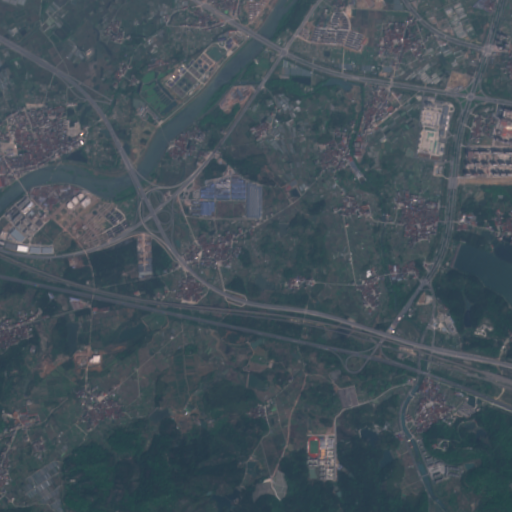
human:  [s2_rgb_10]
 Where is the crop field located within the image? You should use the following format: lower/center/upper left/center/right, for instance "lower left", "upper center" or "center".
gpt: The crop field is located in the upper right of the image.
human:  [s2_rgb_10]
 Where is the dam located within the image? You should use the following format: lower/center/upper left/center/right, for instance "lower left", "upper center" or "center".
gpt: The dam is located in the center right of the image.
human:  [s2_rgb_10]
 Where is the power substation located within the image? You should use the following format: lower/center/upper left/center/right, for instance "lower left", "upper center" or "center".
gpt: The power substation is located in the lower right of the image.
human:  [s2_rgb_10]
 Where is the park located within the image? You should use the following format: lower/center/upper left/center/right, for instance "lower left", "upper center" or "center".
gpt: There is no park in the image.